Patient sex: M
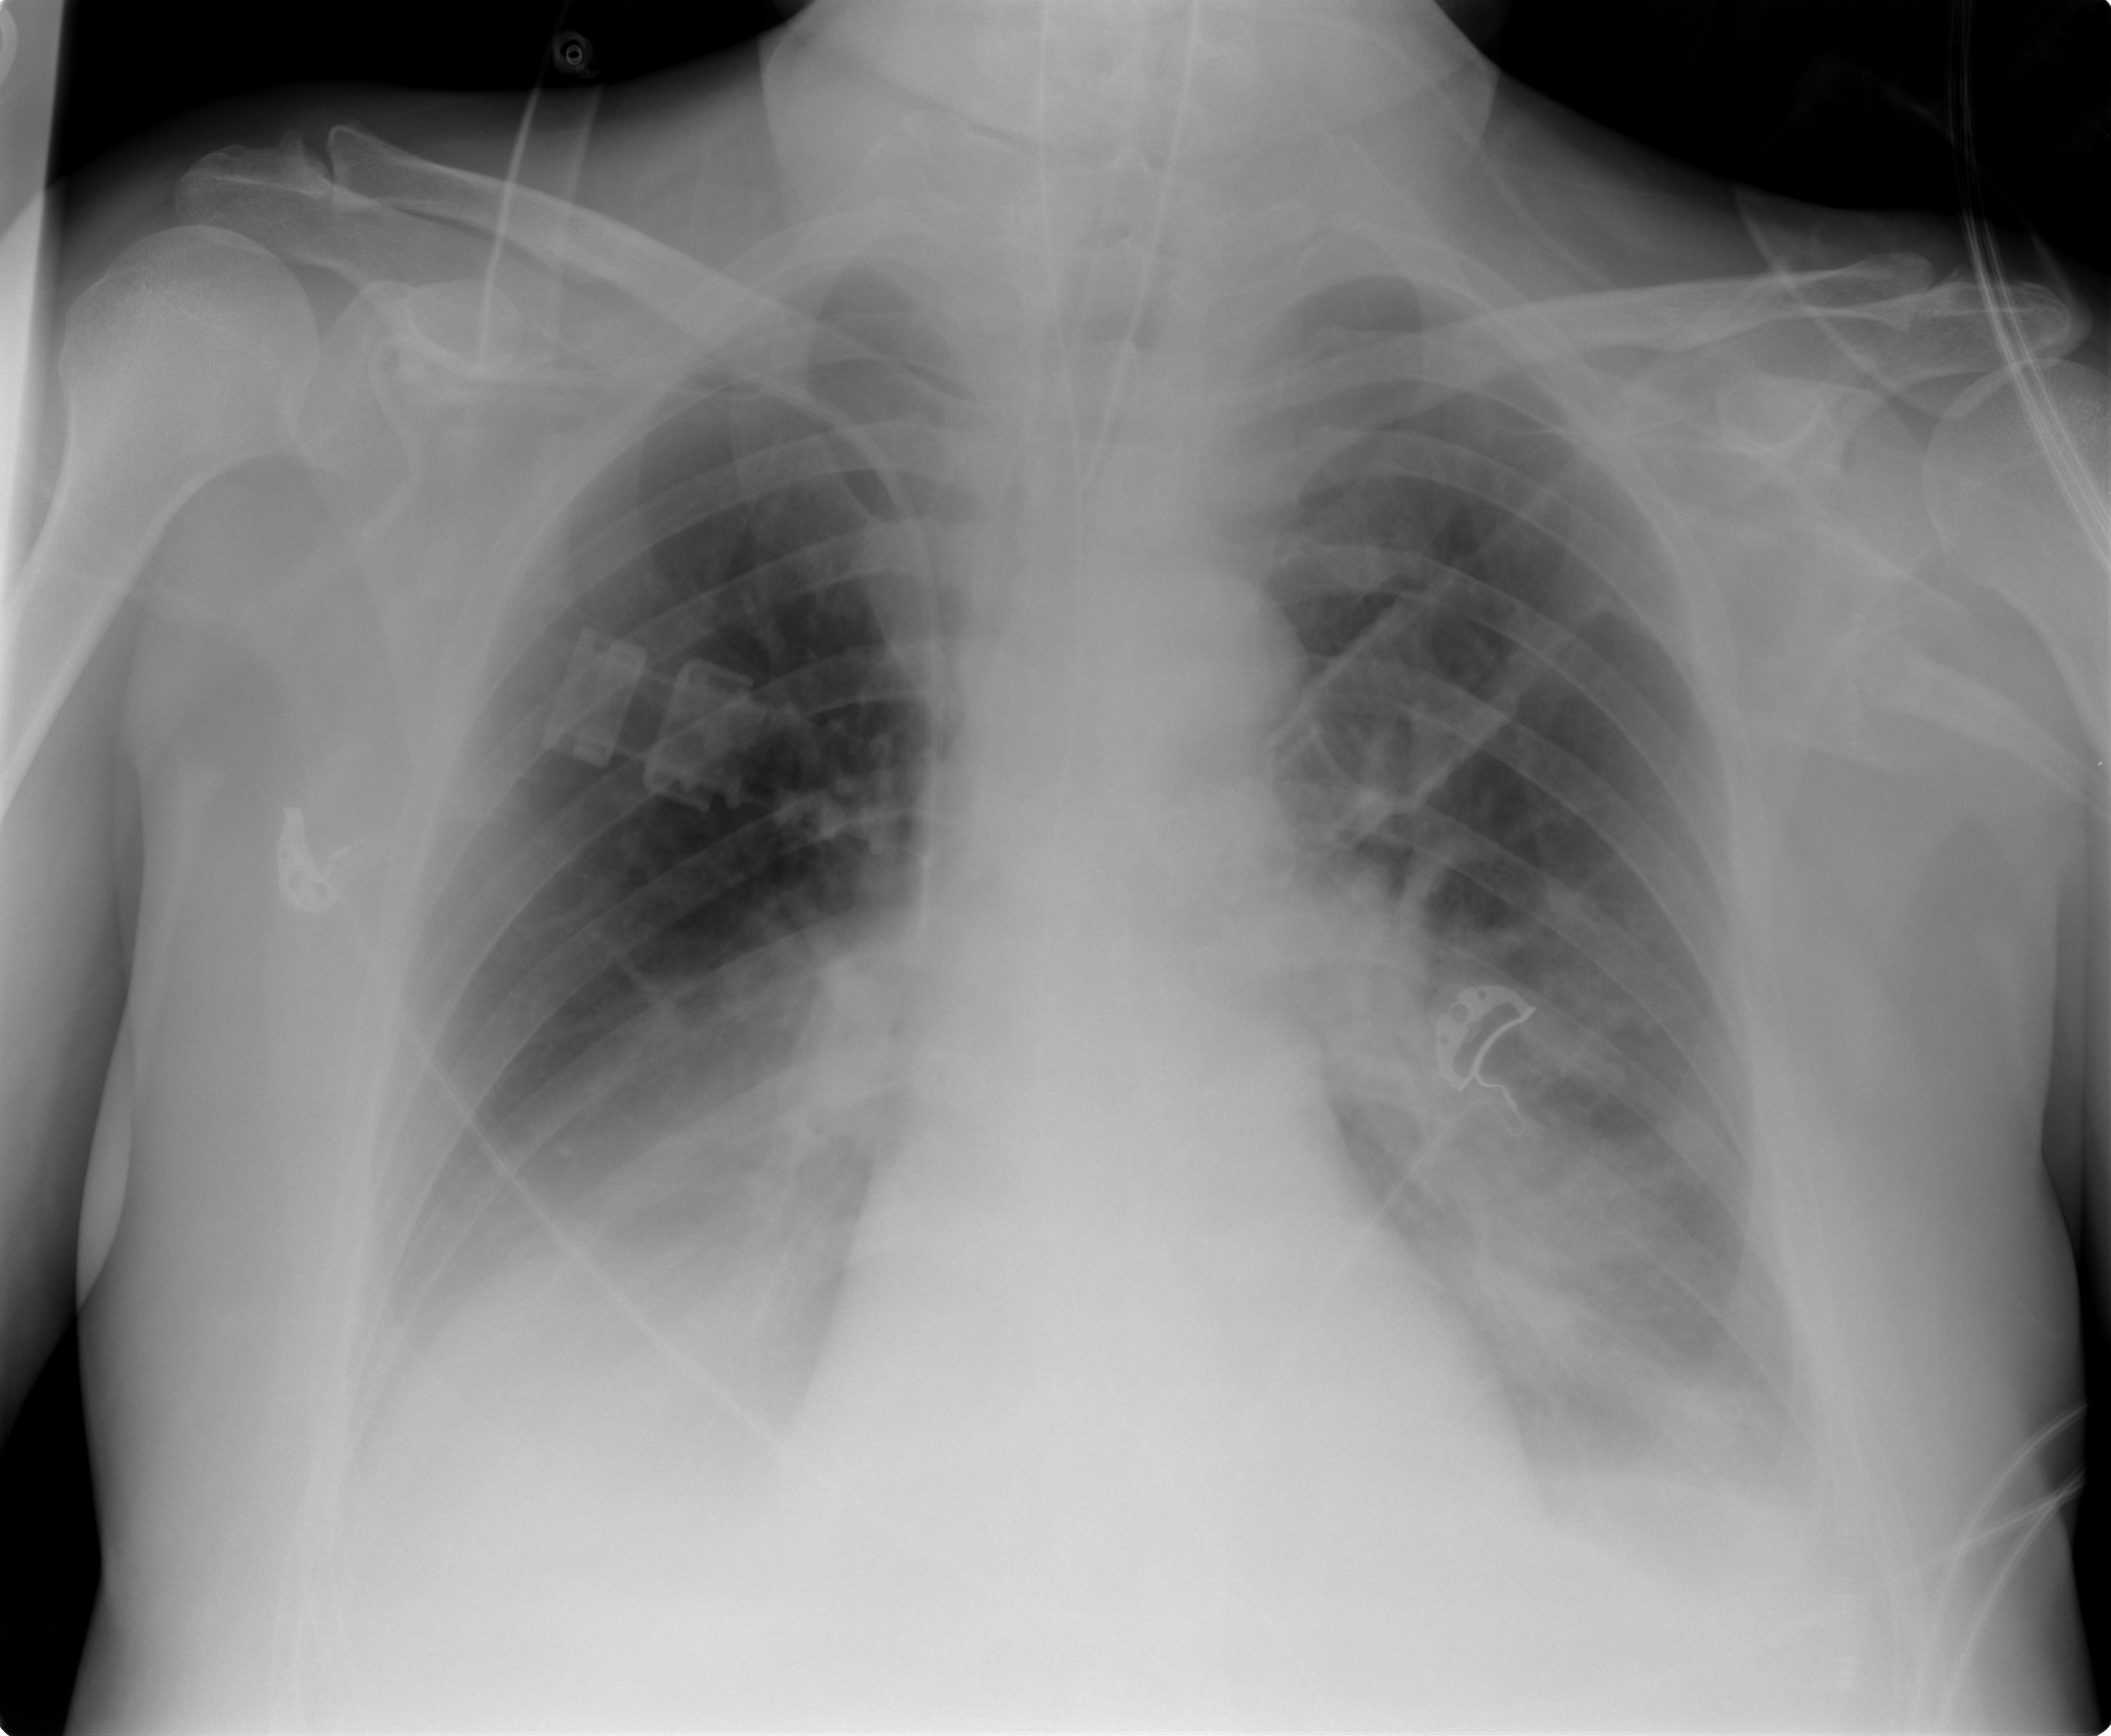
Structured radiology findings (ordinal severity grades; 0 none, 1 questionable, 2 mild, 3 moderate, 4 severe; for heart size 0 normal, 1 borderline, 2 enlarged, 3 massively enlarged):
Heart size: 0
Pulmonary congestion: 0
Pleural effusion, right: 2
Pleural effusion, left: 2
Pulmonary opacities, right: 0
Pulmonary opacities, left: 0
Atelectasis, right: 2
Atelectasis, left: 2